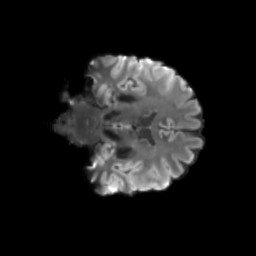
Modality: T2w
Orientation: coronal
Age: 62
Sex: male
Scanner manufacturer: siemens
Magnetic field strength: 3 T
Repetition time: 3.23 s
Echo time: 0.0892 s